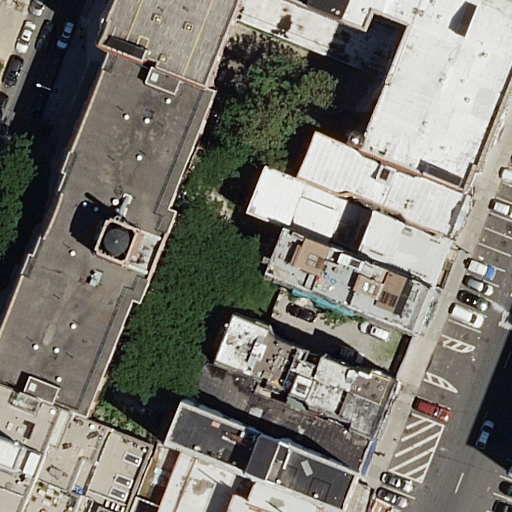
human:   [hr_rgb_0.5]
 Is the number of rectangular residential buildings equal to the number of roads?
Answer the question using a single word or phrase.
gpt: no

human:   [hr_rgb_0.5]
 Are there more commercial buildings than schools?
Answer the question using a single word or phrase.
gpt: no

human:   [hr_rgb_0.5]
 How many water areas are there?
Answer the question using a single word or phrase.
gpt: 0

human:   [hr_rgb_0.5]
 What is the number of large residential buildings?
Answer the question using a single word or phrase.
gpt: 2

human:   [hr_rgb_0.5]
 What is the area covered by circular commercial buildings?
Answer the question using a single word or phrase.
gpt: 0m2

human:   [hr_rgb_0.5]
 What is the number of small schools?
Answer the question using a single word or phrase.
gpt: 0

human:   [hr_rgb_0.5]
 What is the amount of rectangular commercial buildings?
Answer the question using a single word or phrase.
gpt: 0

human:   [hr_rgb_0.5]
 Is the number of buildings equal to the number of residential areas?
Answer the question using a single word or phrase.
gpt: no

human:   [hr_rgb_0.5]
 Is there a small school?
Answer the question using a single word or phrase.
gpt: no

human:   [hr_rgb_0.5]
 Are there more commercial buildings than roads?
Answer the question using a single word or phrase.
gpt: no

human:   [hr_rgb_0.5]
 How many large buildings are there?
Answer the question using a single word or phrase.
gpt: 3

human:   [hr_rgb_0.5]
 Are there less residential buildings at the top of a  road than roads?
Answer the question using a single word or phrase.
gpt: no

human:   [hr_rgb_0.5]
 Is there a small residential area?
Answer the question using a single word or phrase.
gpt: no

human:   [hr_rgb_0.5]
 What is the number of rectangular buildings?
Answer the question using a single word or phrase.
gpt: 7

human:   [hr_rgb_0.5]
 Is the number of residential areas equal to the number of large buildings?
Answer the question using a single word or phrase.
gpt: no

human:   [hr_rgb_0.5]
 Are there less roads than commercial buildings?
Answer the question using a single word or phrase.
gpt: no

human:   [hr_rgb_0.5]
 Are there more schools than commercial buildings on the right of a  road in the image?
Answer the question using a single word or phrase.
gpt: yes

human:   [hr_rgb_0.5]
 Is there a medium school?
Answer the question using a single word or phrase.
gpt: yes

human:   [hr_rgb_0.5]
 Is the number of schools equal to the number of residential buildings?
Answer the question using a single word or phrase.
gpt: no

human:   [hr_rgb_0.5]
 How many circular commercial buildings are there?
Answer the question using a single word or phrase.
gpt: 0

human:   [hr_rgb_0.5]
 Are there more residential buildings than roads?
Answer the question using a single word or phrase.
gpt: yes

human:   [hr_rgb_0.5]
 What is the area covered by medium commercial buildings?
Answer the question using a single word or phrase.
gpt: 0m2

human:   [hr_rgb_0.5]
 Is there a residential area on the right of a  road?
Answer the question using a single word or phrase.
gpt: yes

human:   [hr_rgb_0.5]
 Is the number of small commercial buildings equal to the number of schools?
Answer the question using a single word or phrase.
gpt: no

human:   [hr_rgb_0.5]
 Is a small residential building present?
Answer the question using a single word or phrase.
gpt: yes

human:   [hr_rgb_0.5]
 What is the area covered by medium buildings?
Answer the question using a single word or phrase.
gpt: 1783m2

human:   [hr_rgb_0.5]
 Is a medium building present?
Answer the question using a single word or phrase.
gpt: yes

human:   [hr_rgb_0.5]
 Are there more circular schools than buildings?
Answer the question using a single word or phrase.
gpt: no

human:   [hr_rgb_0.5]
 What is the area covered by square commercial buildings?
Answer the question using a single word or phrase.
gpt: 0m2

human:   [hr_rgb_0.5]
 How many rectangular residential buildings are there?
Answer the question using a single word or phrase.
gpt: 7

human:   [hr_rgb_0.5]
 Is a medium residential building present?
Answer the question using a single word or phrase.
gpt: yes

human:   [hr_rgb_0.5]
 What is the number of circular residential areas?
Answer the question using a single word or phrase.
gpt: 0

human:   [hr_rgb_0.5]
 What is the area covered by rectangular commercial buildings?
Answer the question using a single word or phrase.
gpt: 0m2

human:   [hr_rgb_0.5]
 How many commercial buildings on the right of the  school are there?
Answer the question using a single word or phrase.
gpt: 0

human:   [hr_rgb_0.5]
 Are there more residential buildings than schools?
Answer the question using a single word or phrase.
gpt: yes

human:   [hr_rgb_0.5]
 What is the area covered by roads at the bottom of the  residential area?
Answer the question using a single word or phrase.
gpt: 0m2